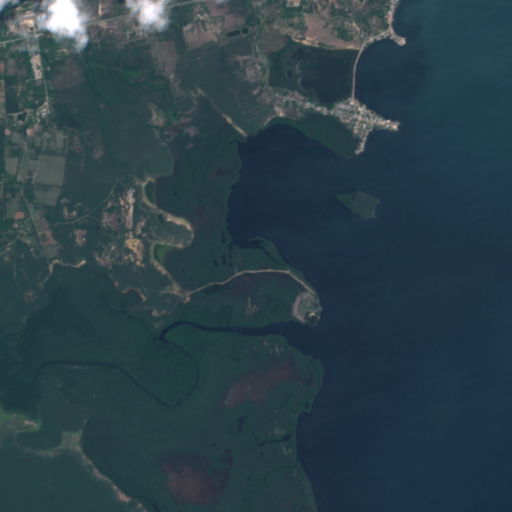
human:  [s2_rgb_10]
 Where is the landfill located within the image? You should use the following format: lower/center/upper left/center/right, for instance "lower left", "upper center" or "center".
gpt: The landfill is located in the upper center of the image.
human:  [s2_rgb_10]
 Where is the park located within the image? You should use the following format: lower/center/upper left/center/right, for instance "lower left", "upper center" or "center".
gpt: The park is located in the upper right of the image.
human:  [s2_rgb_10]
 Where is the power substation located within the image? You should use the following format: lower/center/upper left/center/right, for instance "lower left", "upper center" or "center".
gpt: The power substation is located in the upper left of the image.
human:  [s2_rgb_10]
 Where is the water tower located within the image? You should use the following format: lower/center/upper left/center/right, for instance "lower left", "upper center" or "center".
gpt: The water tower is located in the upper left of the image.
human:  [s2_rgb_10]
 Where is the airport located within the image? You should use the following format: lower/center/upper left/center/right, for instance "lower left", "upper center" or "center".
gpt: There is no airport in the image.